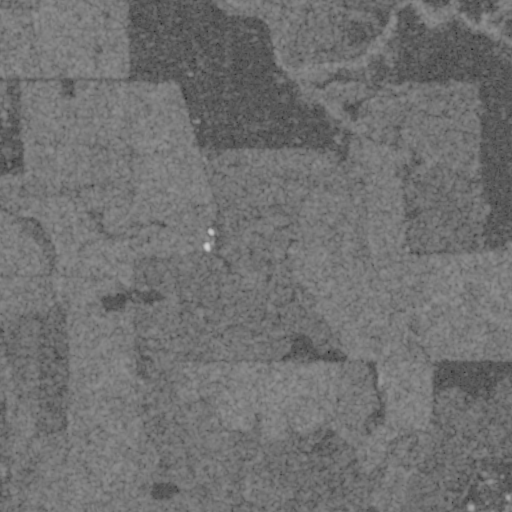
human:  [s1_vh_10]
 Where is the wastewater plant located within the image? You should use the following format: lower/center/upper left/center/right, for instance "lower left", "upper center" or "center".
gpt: The wastewater plant is located in the upper left of the image.
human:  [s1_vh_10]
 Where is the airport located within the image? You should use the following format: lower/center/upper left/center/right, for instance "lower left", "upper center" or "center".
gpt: There is no airport in the image.

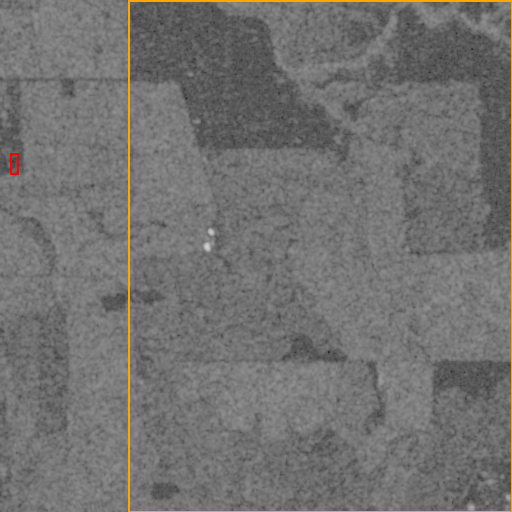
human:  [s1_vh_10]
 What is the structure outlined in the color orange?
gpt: The structure outlined in orange is a crop field.
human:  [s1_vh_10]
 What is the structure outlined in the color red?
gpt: The structure outlined in red is a wastewater plant.
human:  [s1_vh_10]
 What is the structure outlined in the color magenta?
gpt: There is no magenta outline.